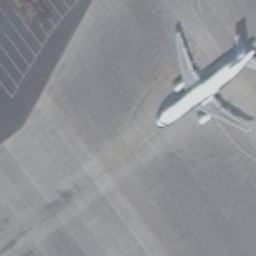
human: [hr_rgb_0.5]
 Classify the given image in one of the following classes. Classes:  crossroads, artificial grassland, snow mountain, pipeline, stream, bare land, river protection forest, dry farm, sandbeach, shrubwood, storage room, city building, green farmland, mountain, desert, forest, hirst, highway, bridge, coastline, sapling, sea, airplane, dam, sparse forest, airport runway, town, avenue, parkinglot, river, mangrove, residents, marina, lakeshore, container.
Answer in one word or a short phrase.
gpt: airplane